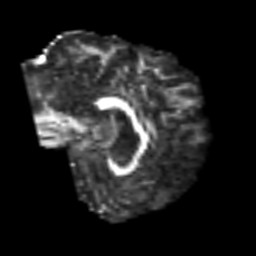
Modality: FA
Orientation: sagittal
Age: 56
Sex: male
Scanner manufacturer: siemens
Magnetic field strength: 3 T
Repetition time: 6.1 s
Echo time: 0.101 s